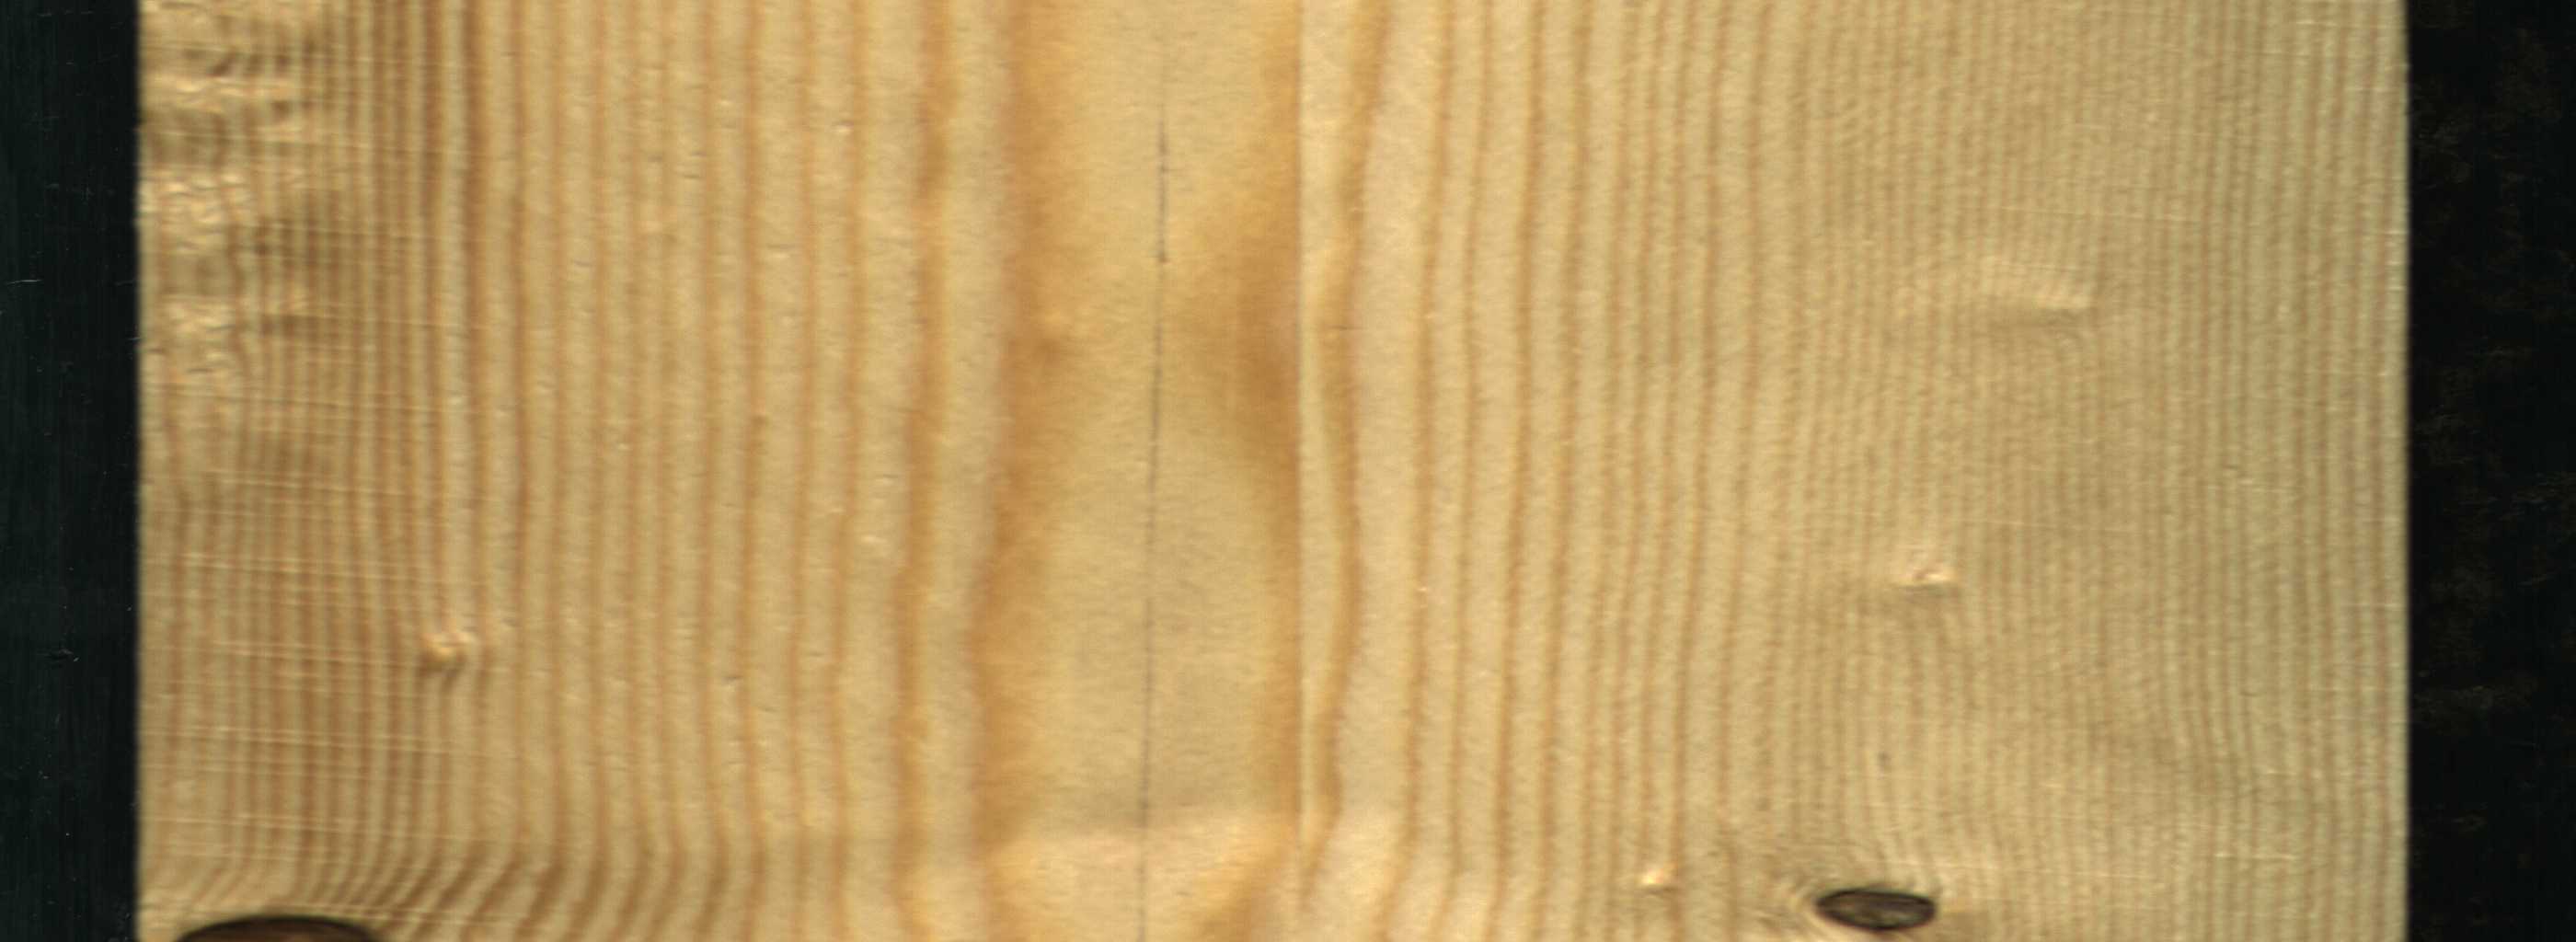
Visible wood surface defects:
Dead_Knot
Dead_Knot